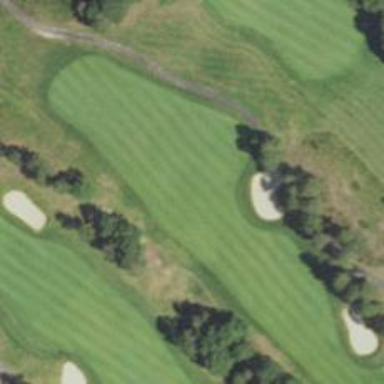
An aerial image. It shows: Golf hole.